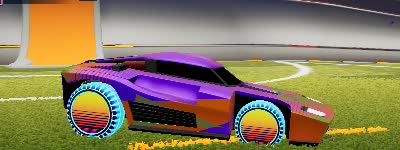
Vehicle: breakout